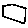
Label: square